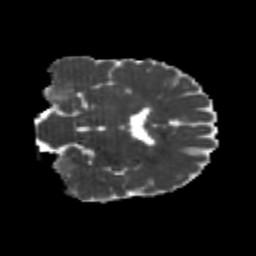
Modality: MD
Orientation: coronal
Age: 24
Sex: male
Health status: healthy
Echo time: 0.074 s